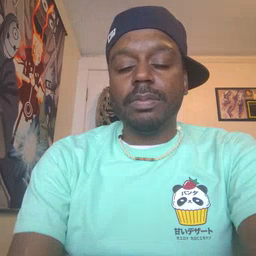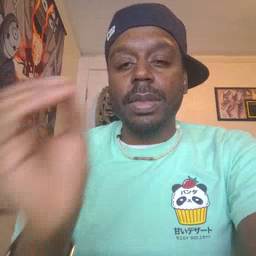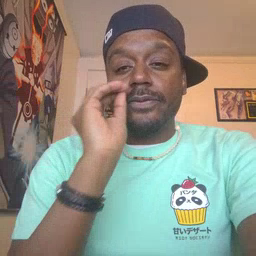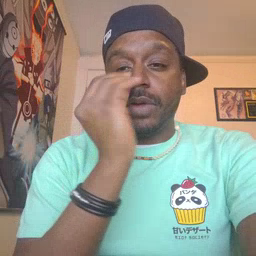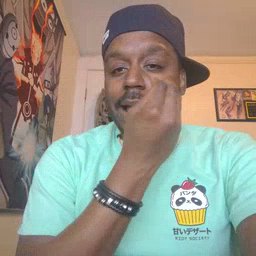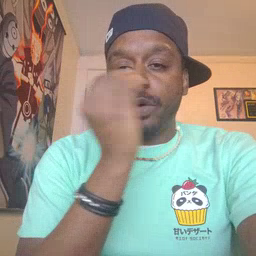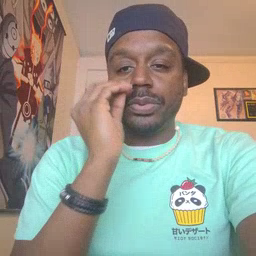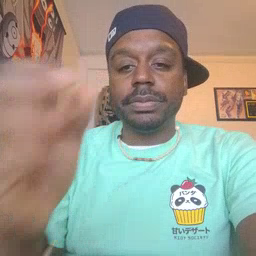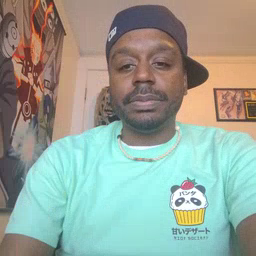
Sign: flower